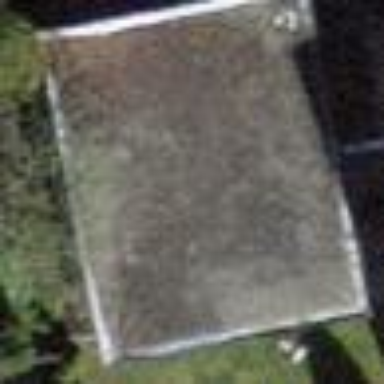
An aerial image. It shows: Garage.